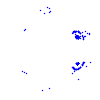
Particle: pion